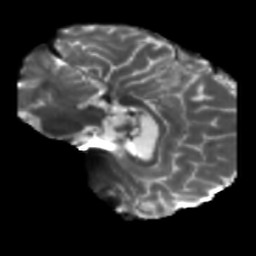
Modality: T2w
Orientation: sagittal
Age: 46
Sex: male
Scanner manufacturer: siemens
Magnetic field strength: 3 T
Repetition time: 5.25 s
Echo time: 0.08 s